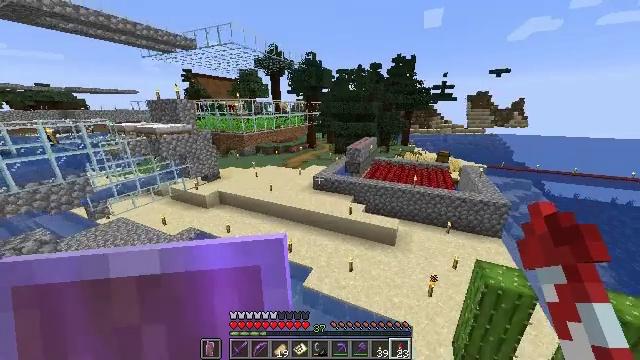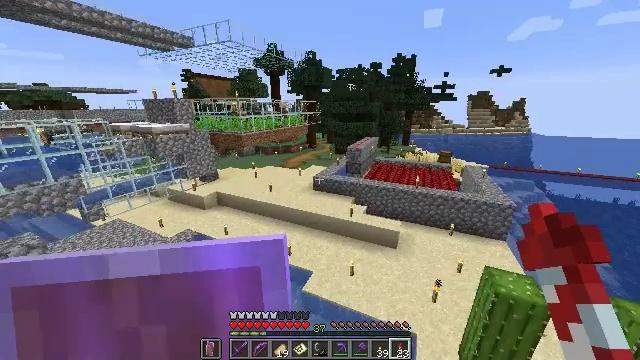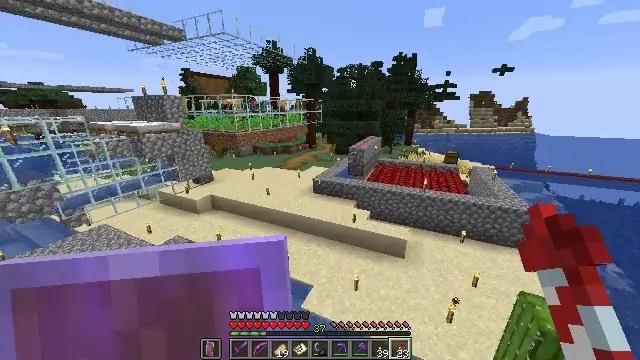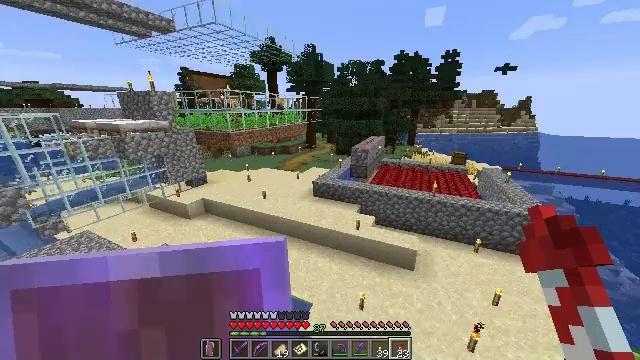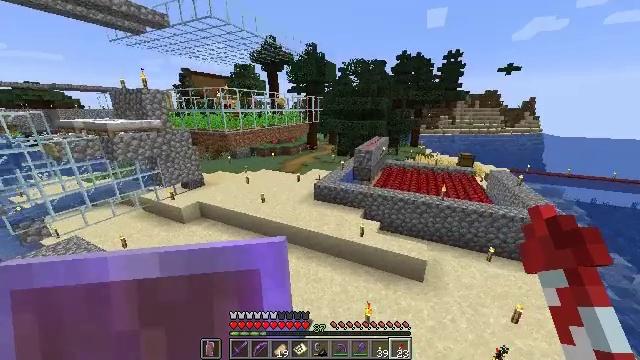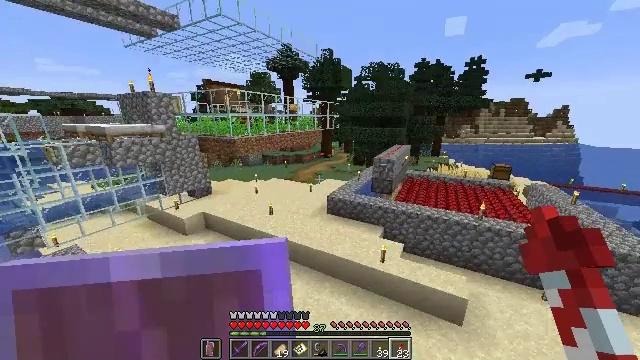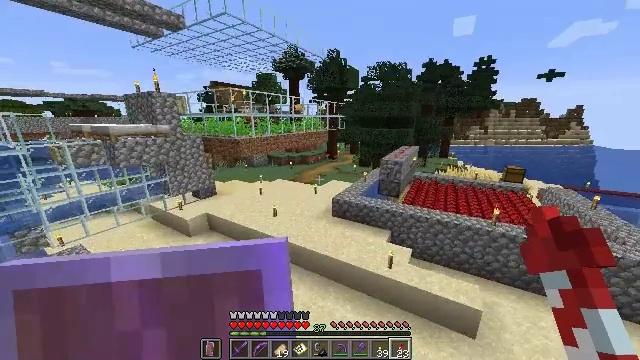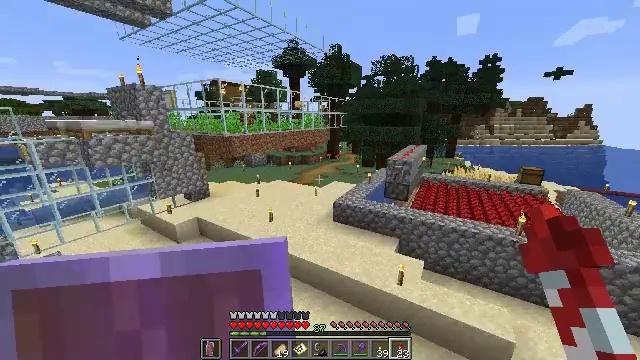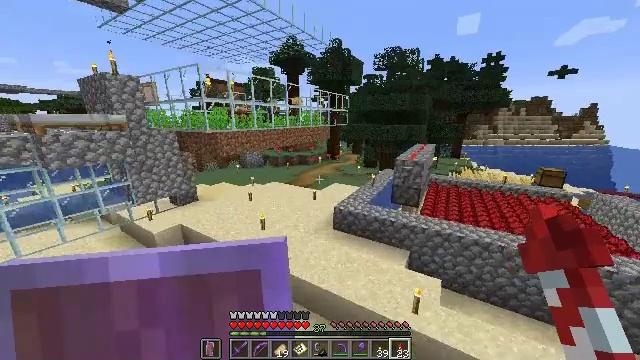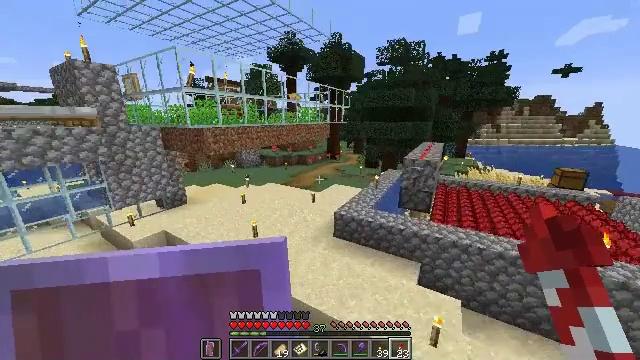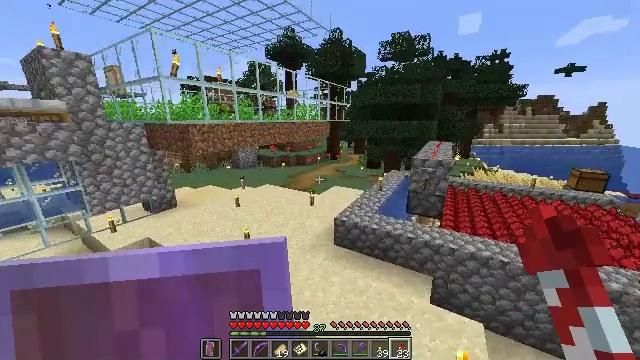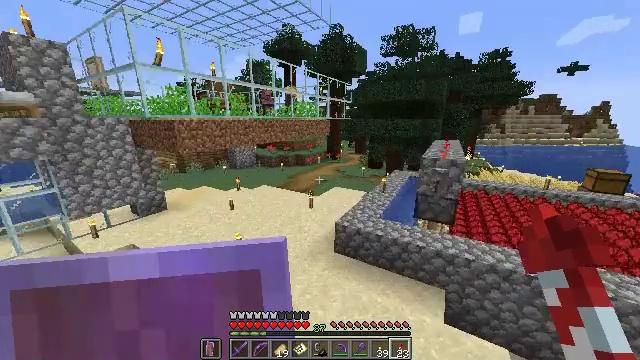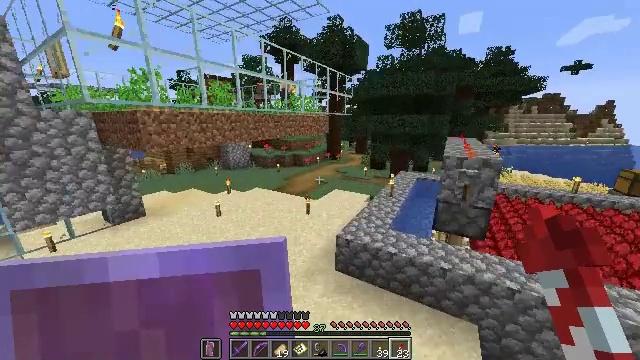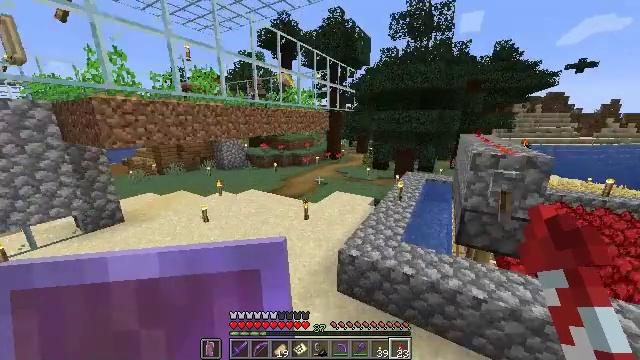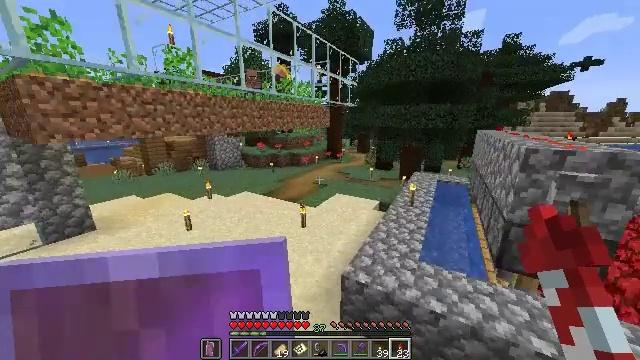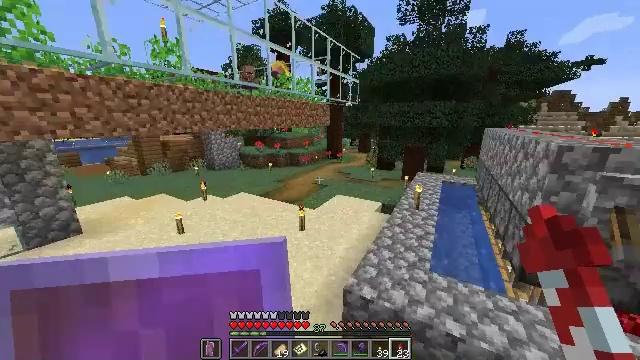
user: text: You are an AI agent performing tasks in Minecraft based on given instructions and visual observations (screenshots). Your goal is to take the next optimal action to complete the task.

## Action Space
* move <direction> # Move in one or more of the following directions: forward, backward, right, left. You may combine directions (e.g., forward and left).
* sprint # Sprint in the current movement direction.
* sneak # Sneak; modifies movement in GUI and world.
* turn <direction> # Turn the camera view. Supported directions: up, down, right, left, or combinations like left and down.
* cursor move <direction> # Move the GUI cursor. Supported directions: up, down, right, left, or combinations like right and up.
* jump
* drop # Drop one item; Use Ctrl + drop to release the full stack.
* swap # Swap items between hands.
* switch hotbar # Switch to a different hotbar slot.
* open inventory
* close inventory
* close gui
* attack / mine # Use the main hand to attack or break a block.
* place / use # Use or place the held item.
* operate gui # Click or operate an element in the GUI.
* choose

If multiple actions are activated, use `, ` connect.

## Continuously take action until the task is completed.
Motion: motion action
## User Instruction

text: Gather bone block for bone meal.
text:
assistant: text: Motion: move forward, sprint
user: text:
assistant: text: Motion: move forward, sprint
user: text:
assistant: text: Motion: move forward, sprint
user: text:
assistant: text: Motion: move forward, sprint
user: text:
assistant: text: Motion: move forward, sprint, turn left and up
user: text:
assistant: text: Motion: move forward, sprint, turn left
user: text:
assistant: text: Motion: move forward, sprint
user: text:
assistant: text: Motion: move forward, sprint
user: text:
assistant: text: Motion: move forward, sprint
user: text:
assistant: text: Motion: move forward, sprint
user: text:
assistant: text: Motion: move forward, sprint
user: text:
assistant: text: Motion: move forward, sprint
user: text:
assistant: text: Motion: move forward, sprint
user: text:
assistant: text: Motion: move forward, sprint
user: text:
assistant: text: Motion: move forward, sprint
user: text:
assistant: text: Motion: move forward, sprint
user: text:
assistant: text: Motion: move forward, sprint, turn right and up
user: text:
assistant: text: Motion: move forward, sprint, turn right and up
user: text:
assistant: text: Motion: move forward, sprint, turn right and up
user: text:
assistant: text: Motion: move forward, sprint, turn right and up
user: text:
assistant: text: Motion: move forward, sprint, turn right and up
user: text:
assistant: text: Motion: move forward, sprint
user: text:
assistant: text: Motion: move forward, sprint
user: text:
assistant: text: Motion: move forward, sprint
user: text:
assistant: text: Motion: move forward, sprint
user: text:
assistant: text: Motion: move forward, sprint, turn right
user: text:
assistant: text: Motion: move forward, sprint, turn right and down
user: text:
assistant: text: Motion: move forward, sprint, turn right and down
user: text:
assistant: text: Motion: move forward, sprint
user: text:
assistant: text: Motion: move forward, sprint